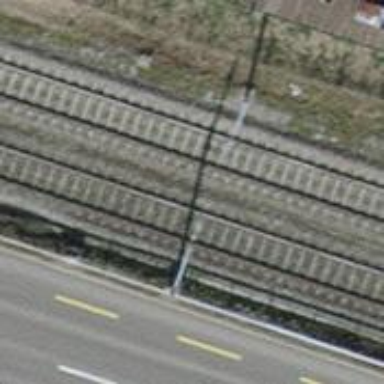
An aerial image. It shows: Solitary milestone along the railway.